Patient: sex F, age 54
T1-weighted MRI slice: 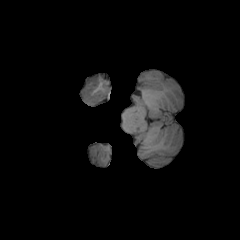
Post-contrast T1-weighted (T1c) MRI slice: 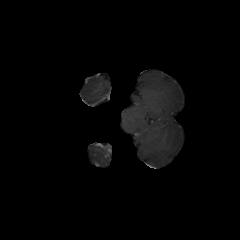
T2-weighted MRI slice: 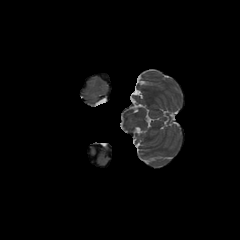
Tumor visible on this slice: no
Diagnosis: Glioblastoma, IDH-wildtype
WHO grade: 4